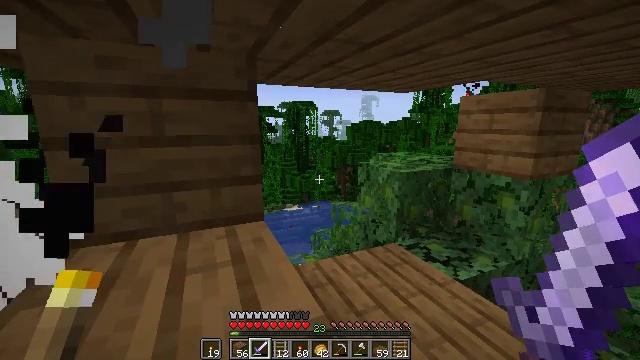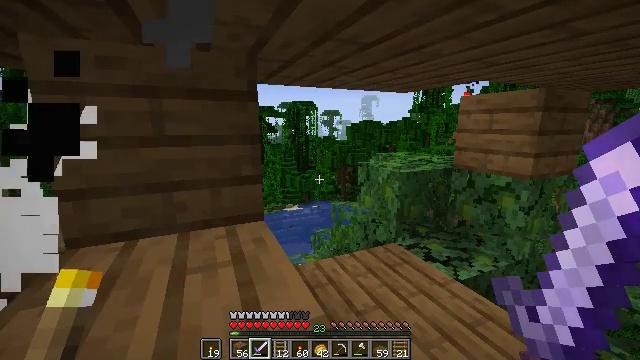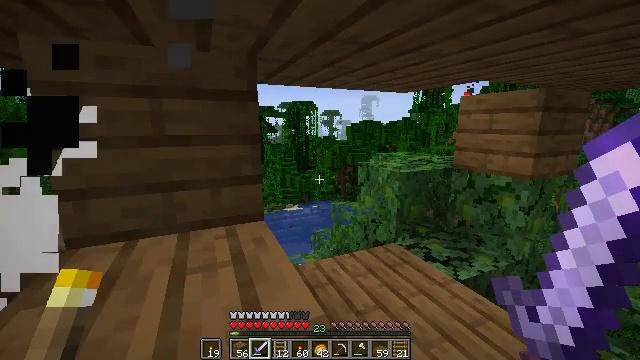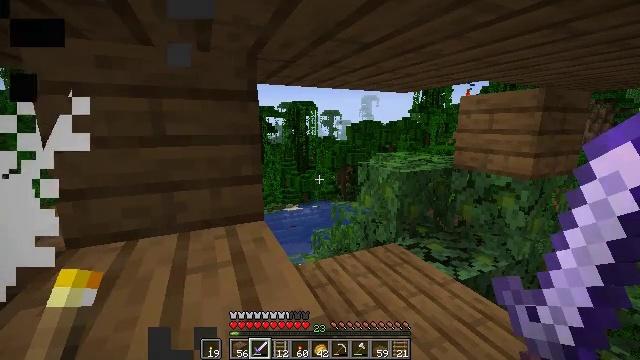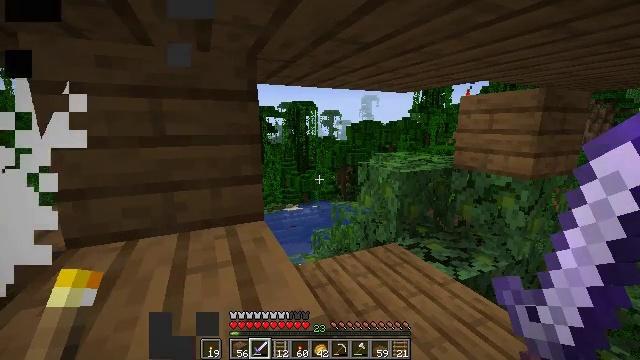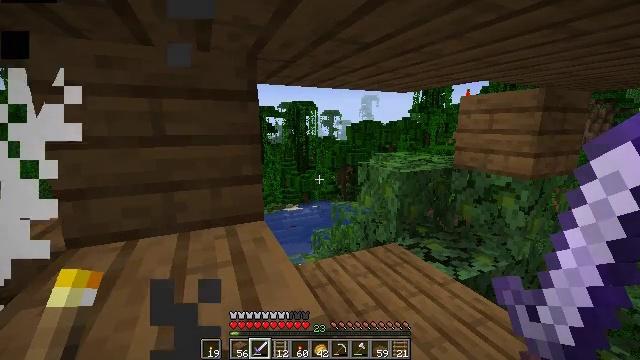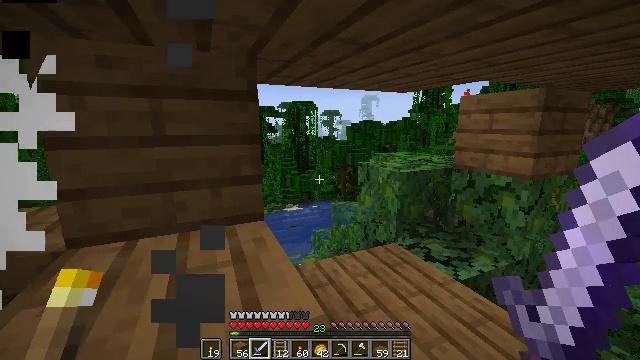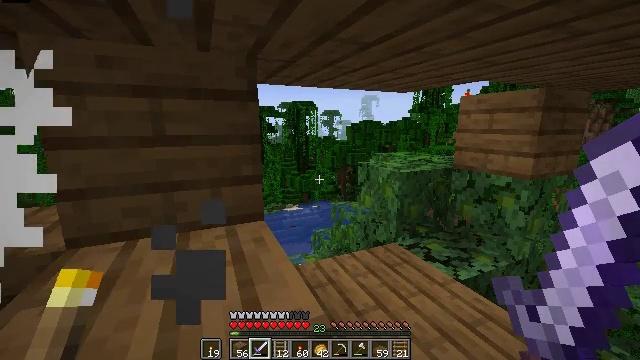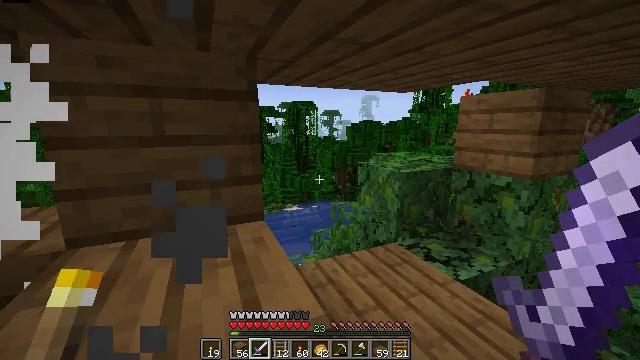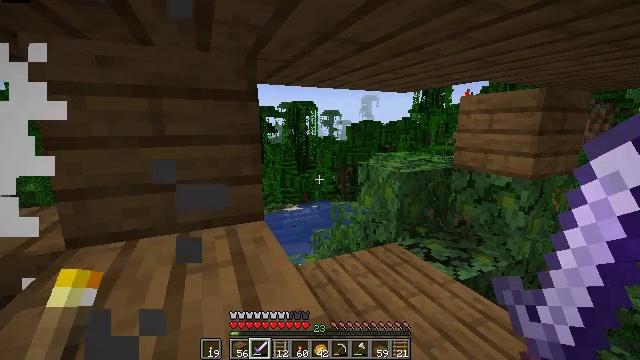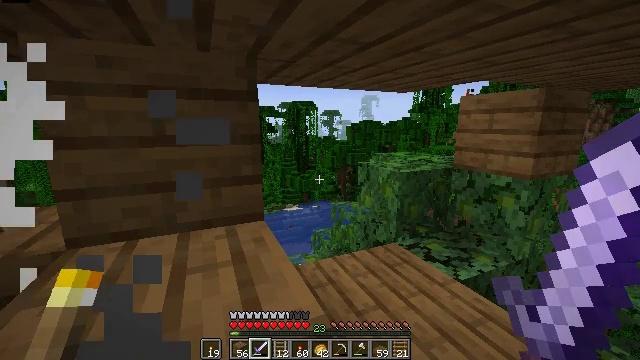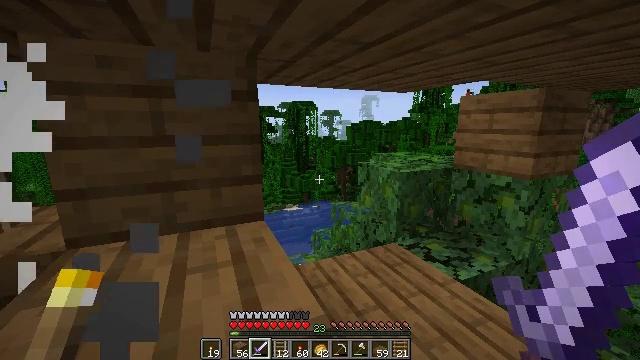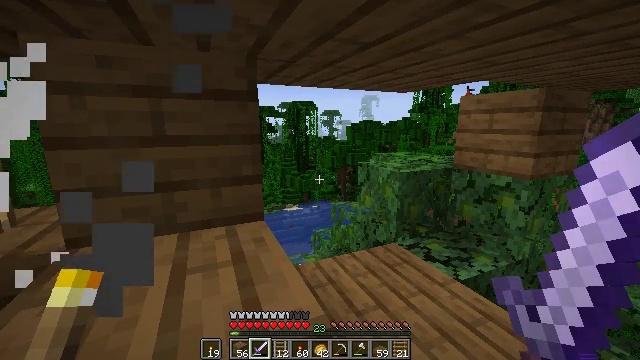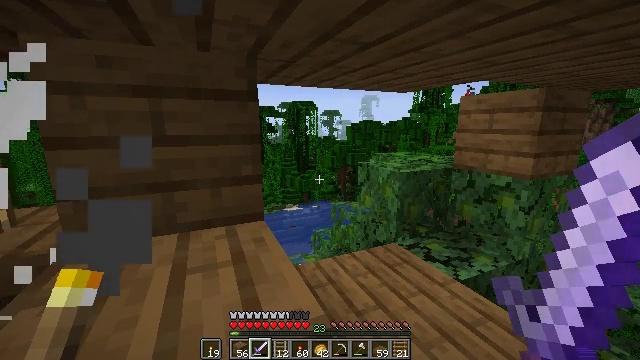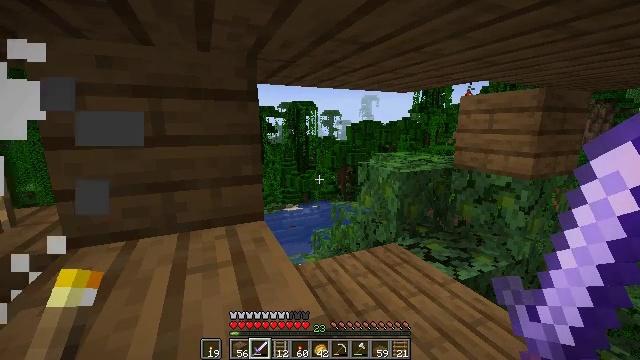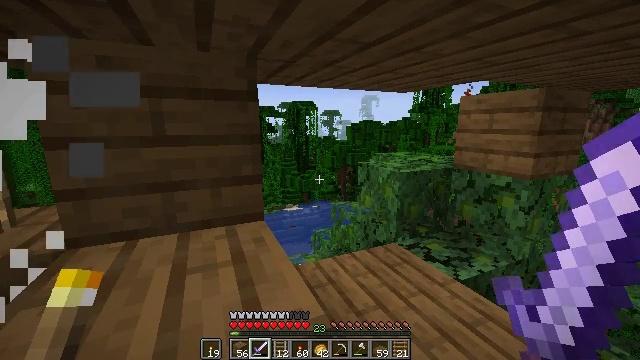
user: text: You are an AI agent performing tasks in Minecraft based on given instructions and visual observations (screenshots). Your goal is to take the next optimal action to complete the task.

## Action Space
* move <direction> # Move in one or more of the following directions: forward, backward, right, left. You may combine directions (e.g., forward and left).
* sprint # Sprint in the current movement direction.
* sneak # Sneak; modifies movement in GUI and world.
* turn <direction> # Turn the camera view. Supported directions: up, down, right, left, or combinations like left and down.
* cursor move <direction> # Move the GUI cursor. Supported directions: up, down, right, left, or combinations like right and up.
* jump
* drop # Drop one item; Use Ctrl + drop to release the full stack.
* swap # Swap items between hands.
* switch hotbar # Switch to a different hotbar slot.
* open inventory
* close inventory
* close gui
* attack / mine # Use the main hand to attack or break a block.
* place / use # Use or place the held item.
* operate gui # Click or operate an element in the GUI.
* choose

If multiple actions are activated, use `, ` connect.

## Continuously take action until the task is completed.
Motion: motion action
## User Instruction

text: Harvest spruce planks for building.
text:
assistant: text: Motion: no_op
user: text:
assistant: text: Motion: no_op
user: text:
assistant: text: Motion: no_op
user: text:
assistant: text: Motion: no_op
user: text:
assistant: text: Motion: no_op
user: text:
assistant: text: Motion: no_op
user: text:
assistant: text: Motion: no_op
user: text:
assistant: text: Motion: no_op
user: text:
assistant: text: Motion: no_op
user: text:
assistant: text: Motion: no_op
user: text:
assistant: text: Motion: no_op
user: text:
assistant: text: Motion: no_op
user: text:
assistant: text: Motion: no_op
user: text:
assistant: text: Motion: no_op
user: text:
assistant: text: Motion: no_op
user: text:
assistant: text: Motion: no_op
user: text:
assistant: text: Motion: no_op
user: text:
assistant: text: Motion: no_op
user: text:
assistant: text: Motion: no_op
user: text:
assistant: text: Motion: no_op
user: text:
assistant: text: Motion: no_op
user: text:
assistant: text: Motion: no_op
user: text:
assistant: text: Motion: no_op
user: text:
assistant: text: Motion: no_op
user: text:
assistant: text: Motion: no_op
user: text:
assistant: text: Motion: no_op
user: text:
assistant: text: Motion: no_op
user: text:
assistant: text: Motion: no_op
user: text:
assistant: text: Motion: no_op
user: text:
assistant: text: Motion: no_op